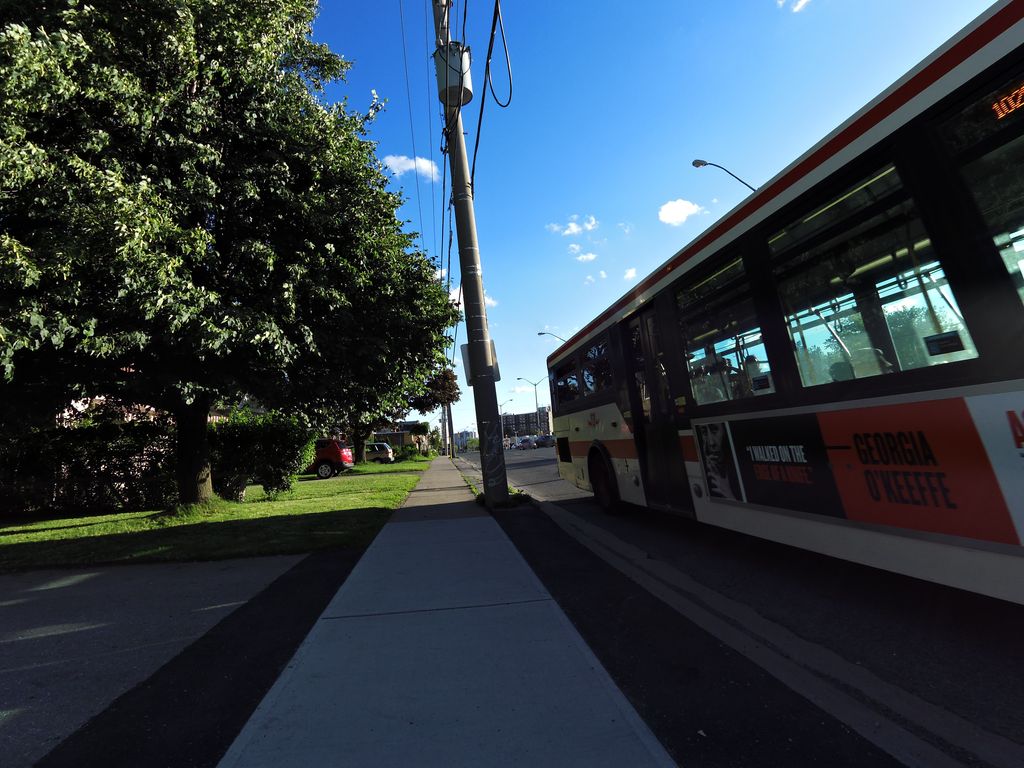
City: toronto